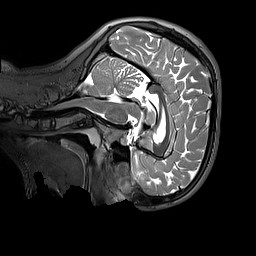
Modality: T2w
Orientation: sagittal
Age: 13
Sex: female
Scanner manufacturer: siemens
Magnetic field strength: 3 T
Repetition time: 3.2 s
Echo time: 0.408 s